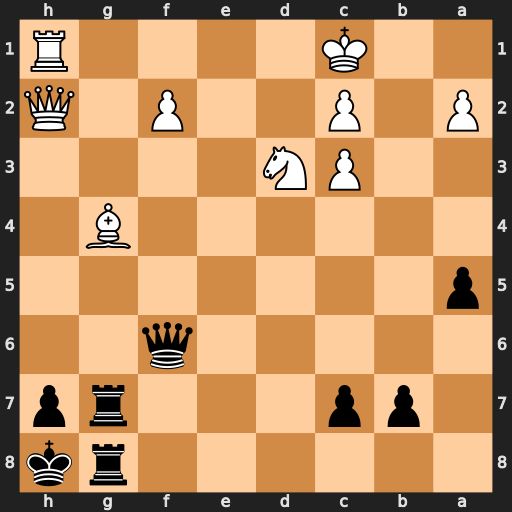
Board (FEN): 6rk/1pp3rp/5q2/p7/6B1/2PN4/P1P2P1Q/2K4R
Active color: b
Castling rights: -
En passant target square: -
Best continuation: Qg5+ Kb2 Qxg4